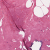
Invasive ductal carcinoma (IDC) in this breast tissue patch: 0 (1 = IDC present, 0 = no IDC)